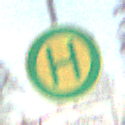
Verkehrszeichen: Haltestelle
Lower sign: ZeitangabenMitBeschraenkungAufWochentage5
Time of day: MorningAfternoon
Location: Outdoor (Suburban)
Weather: PartlyCloudy
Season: NotSpecified
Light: Natural